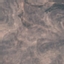
Land use / land cover: HerbaceousVegetation